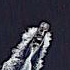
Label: civil